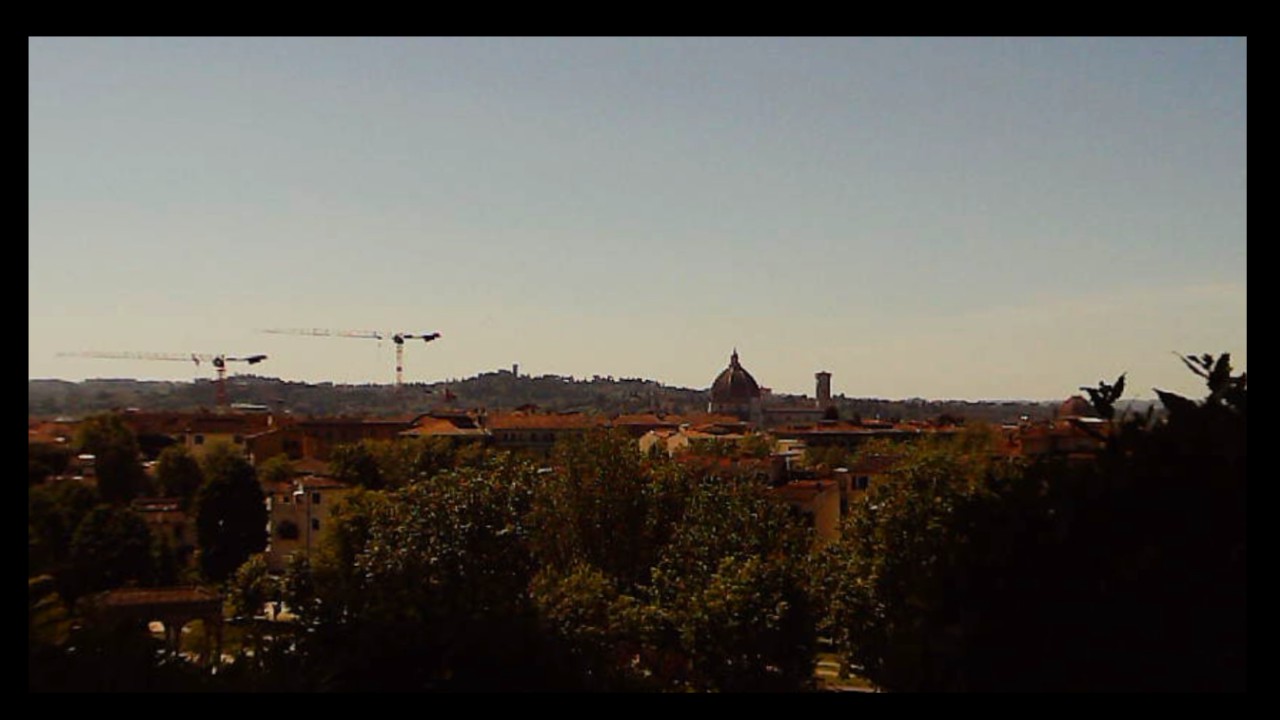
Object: DarwinFPV cineape20